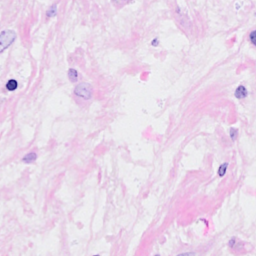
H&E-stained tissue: Breast